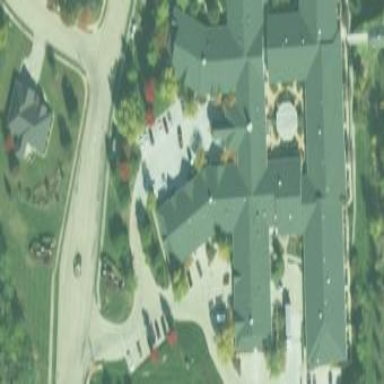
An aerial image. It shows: Nursing home building.